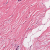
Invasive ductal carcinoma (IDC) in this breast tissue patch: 0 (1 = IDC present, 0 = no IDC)